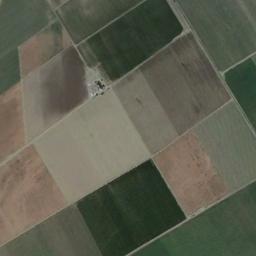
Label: rectangular_farmland